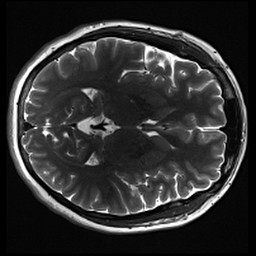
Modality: inplaneT2
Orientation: axial